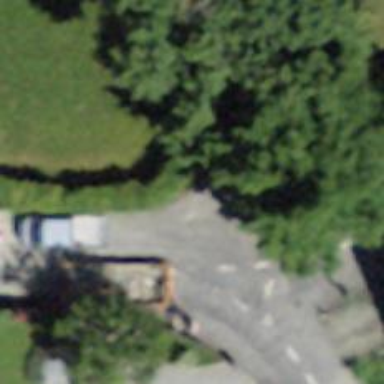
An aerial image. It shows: Hedge barrier.